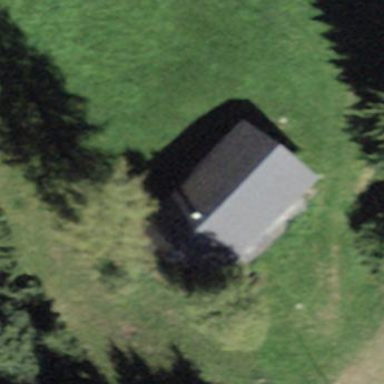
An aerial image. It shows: Cabin.